Aerial crown-view tile of a tropical tree (Barro Colorado Island, Panama), acquired 20250217:
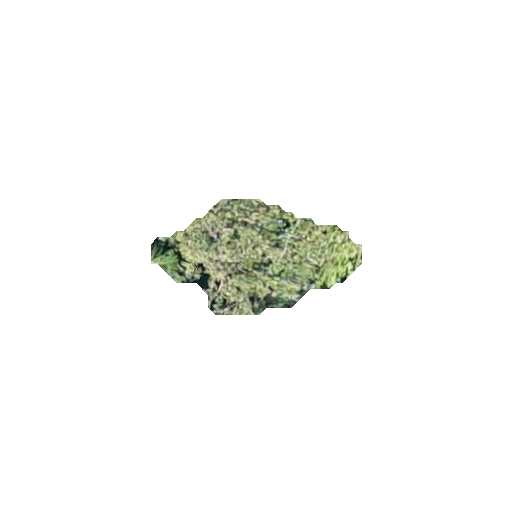
Species: Apeiba membranacea
GBIF accepted scientific name: Apeiba membranacea
Crown area: 23.175 m²